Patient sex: M
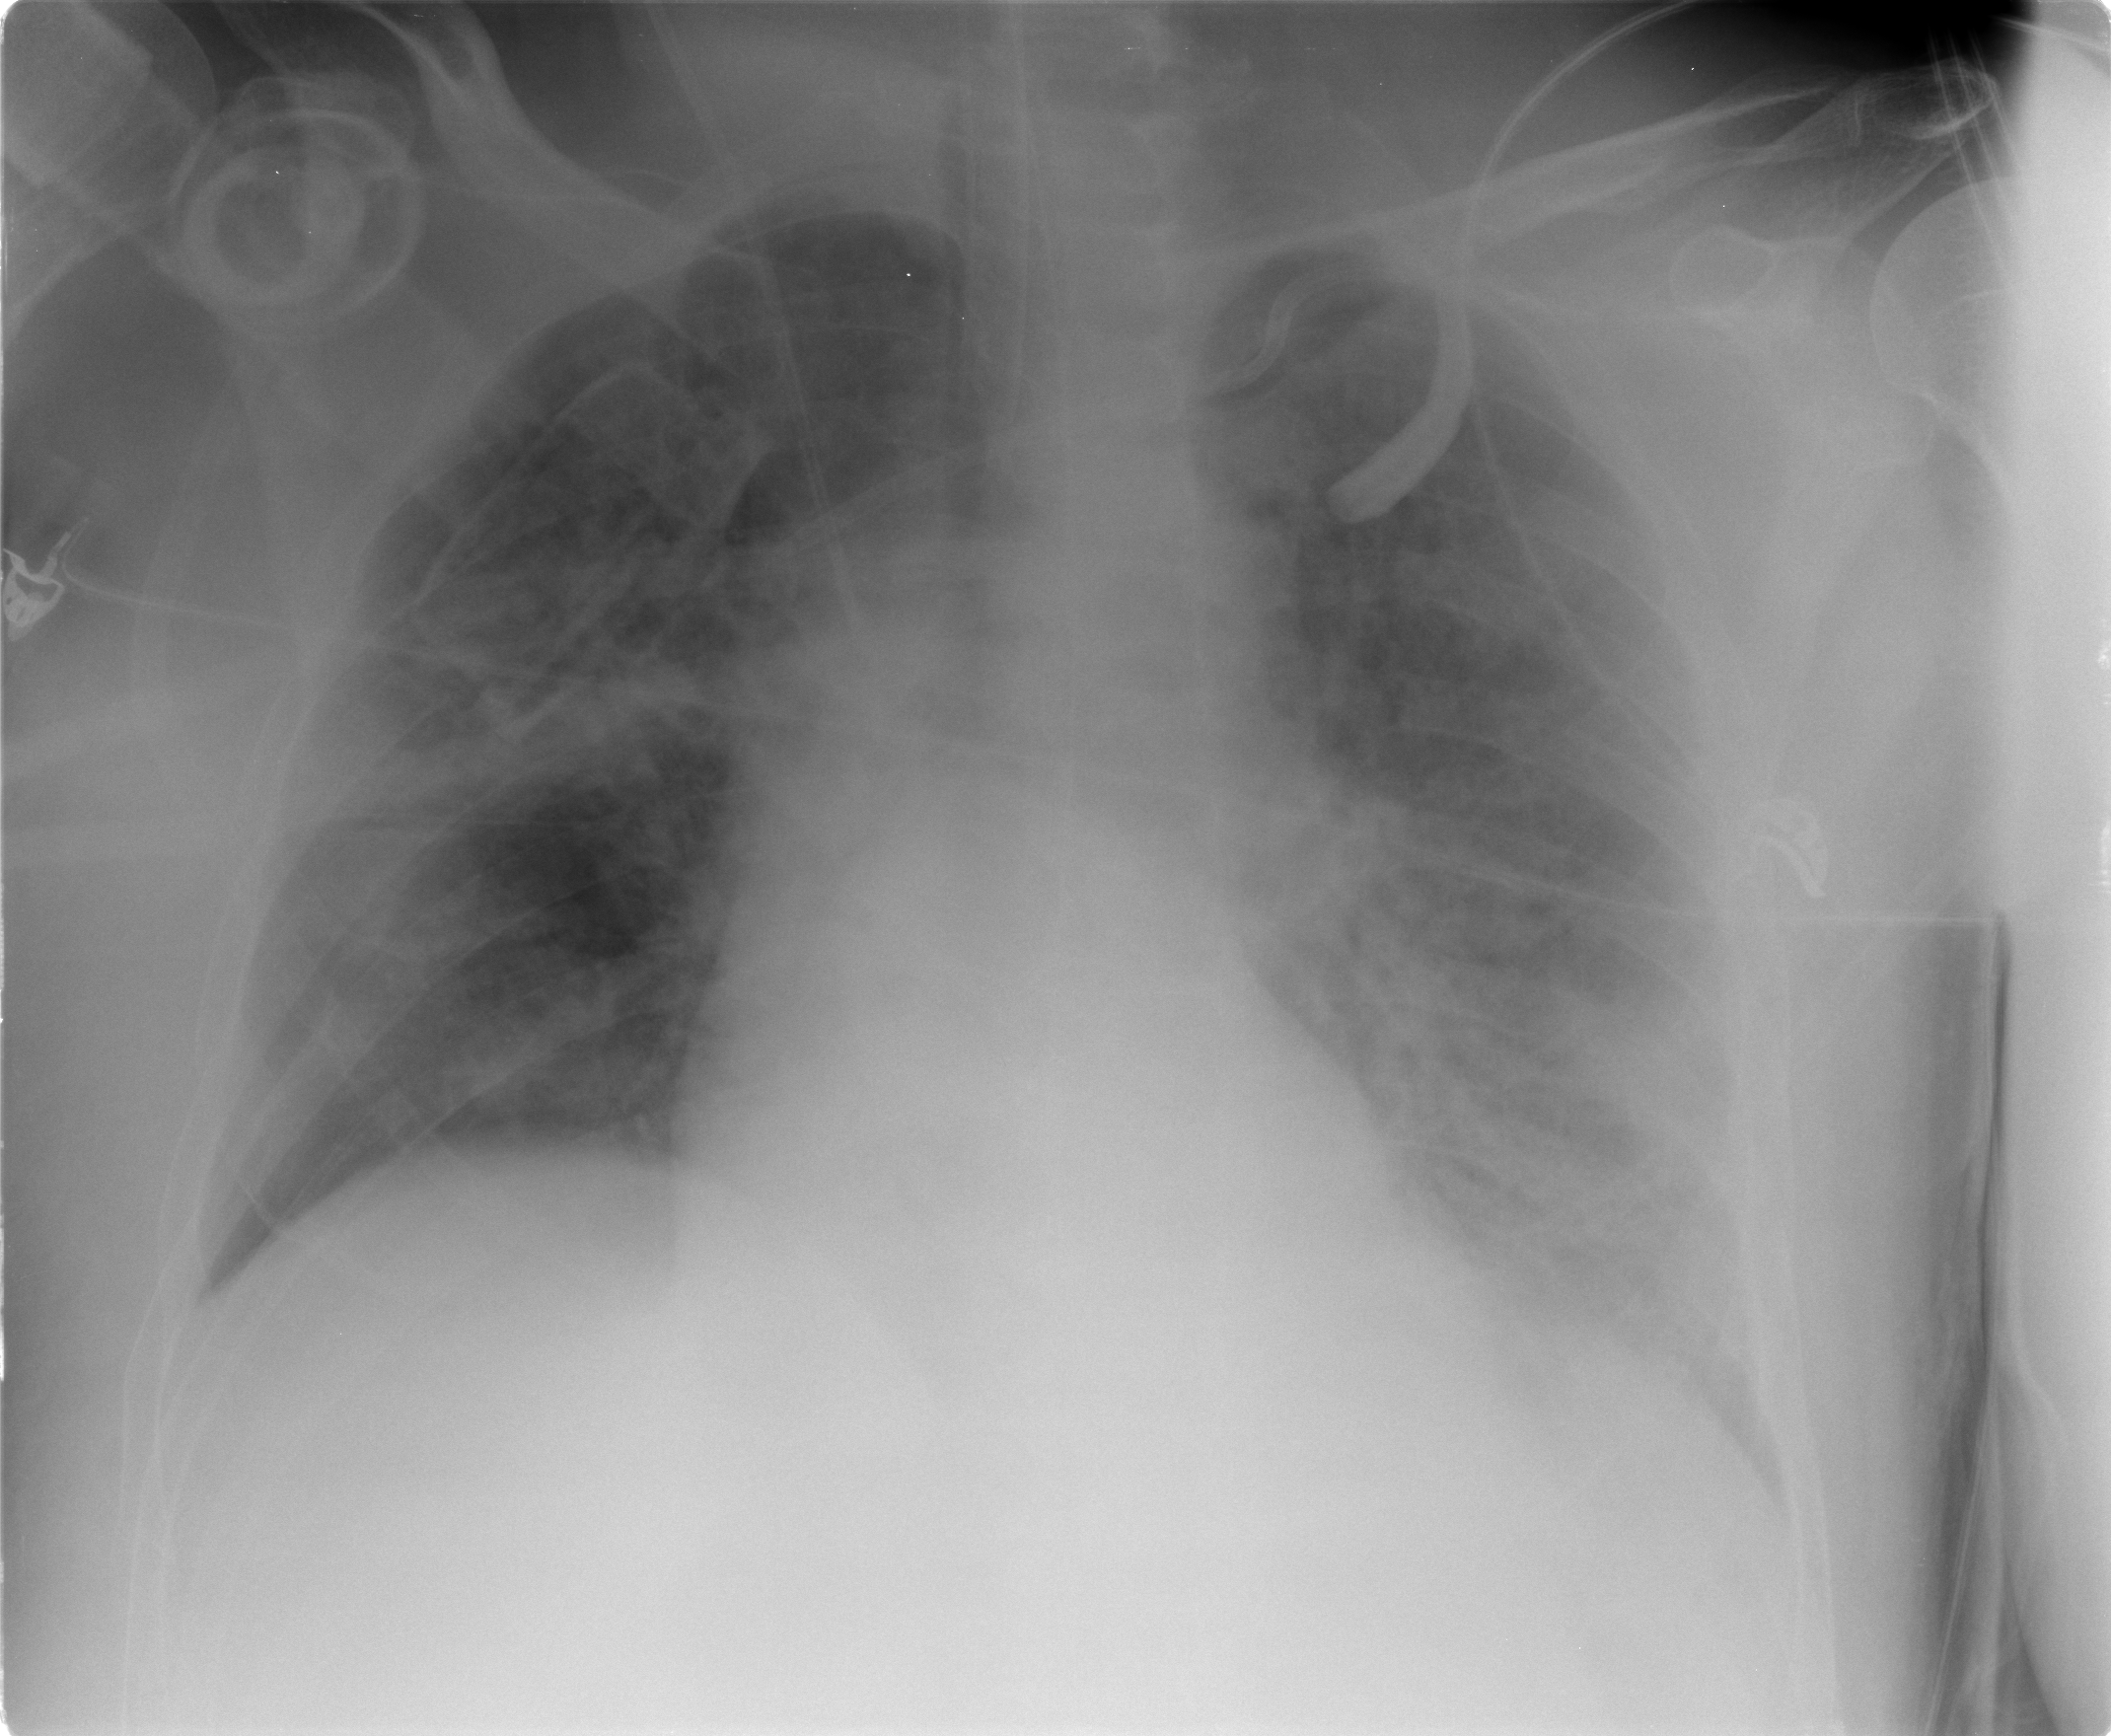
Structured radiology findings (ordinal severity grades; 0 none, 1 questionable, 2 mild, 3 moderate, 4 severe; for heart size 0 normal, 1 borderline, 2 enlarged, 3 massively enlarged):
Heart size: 2
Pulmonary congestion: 2
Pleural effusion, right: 2
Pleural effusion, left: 2
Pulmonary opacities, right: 2
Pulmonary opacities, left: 3
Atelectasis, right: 2
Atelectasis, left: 2